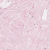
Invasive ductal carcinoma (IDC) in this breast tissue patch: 0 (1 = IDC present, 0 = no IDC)